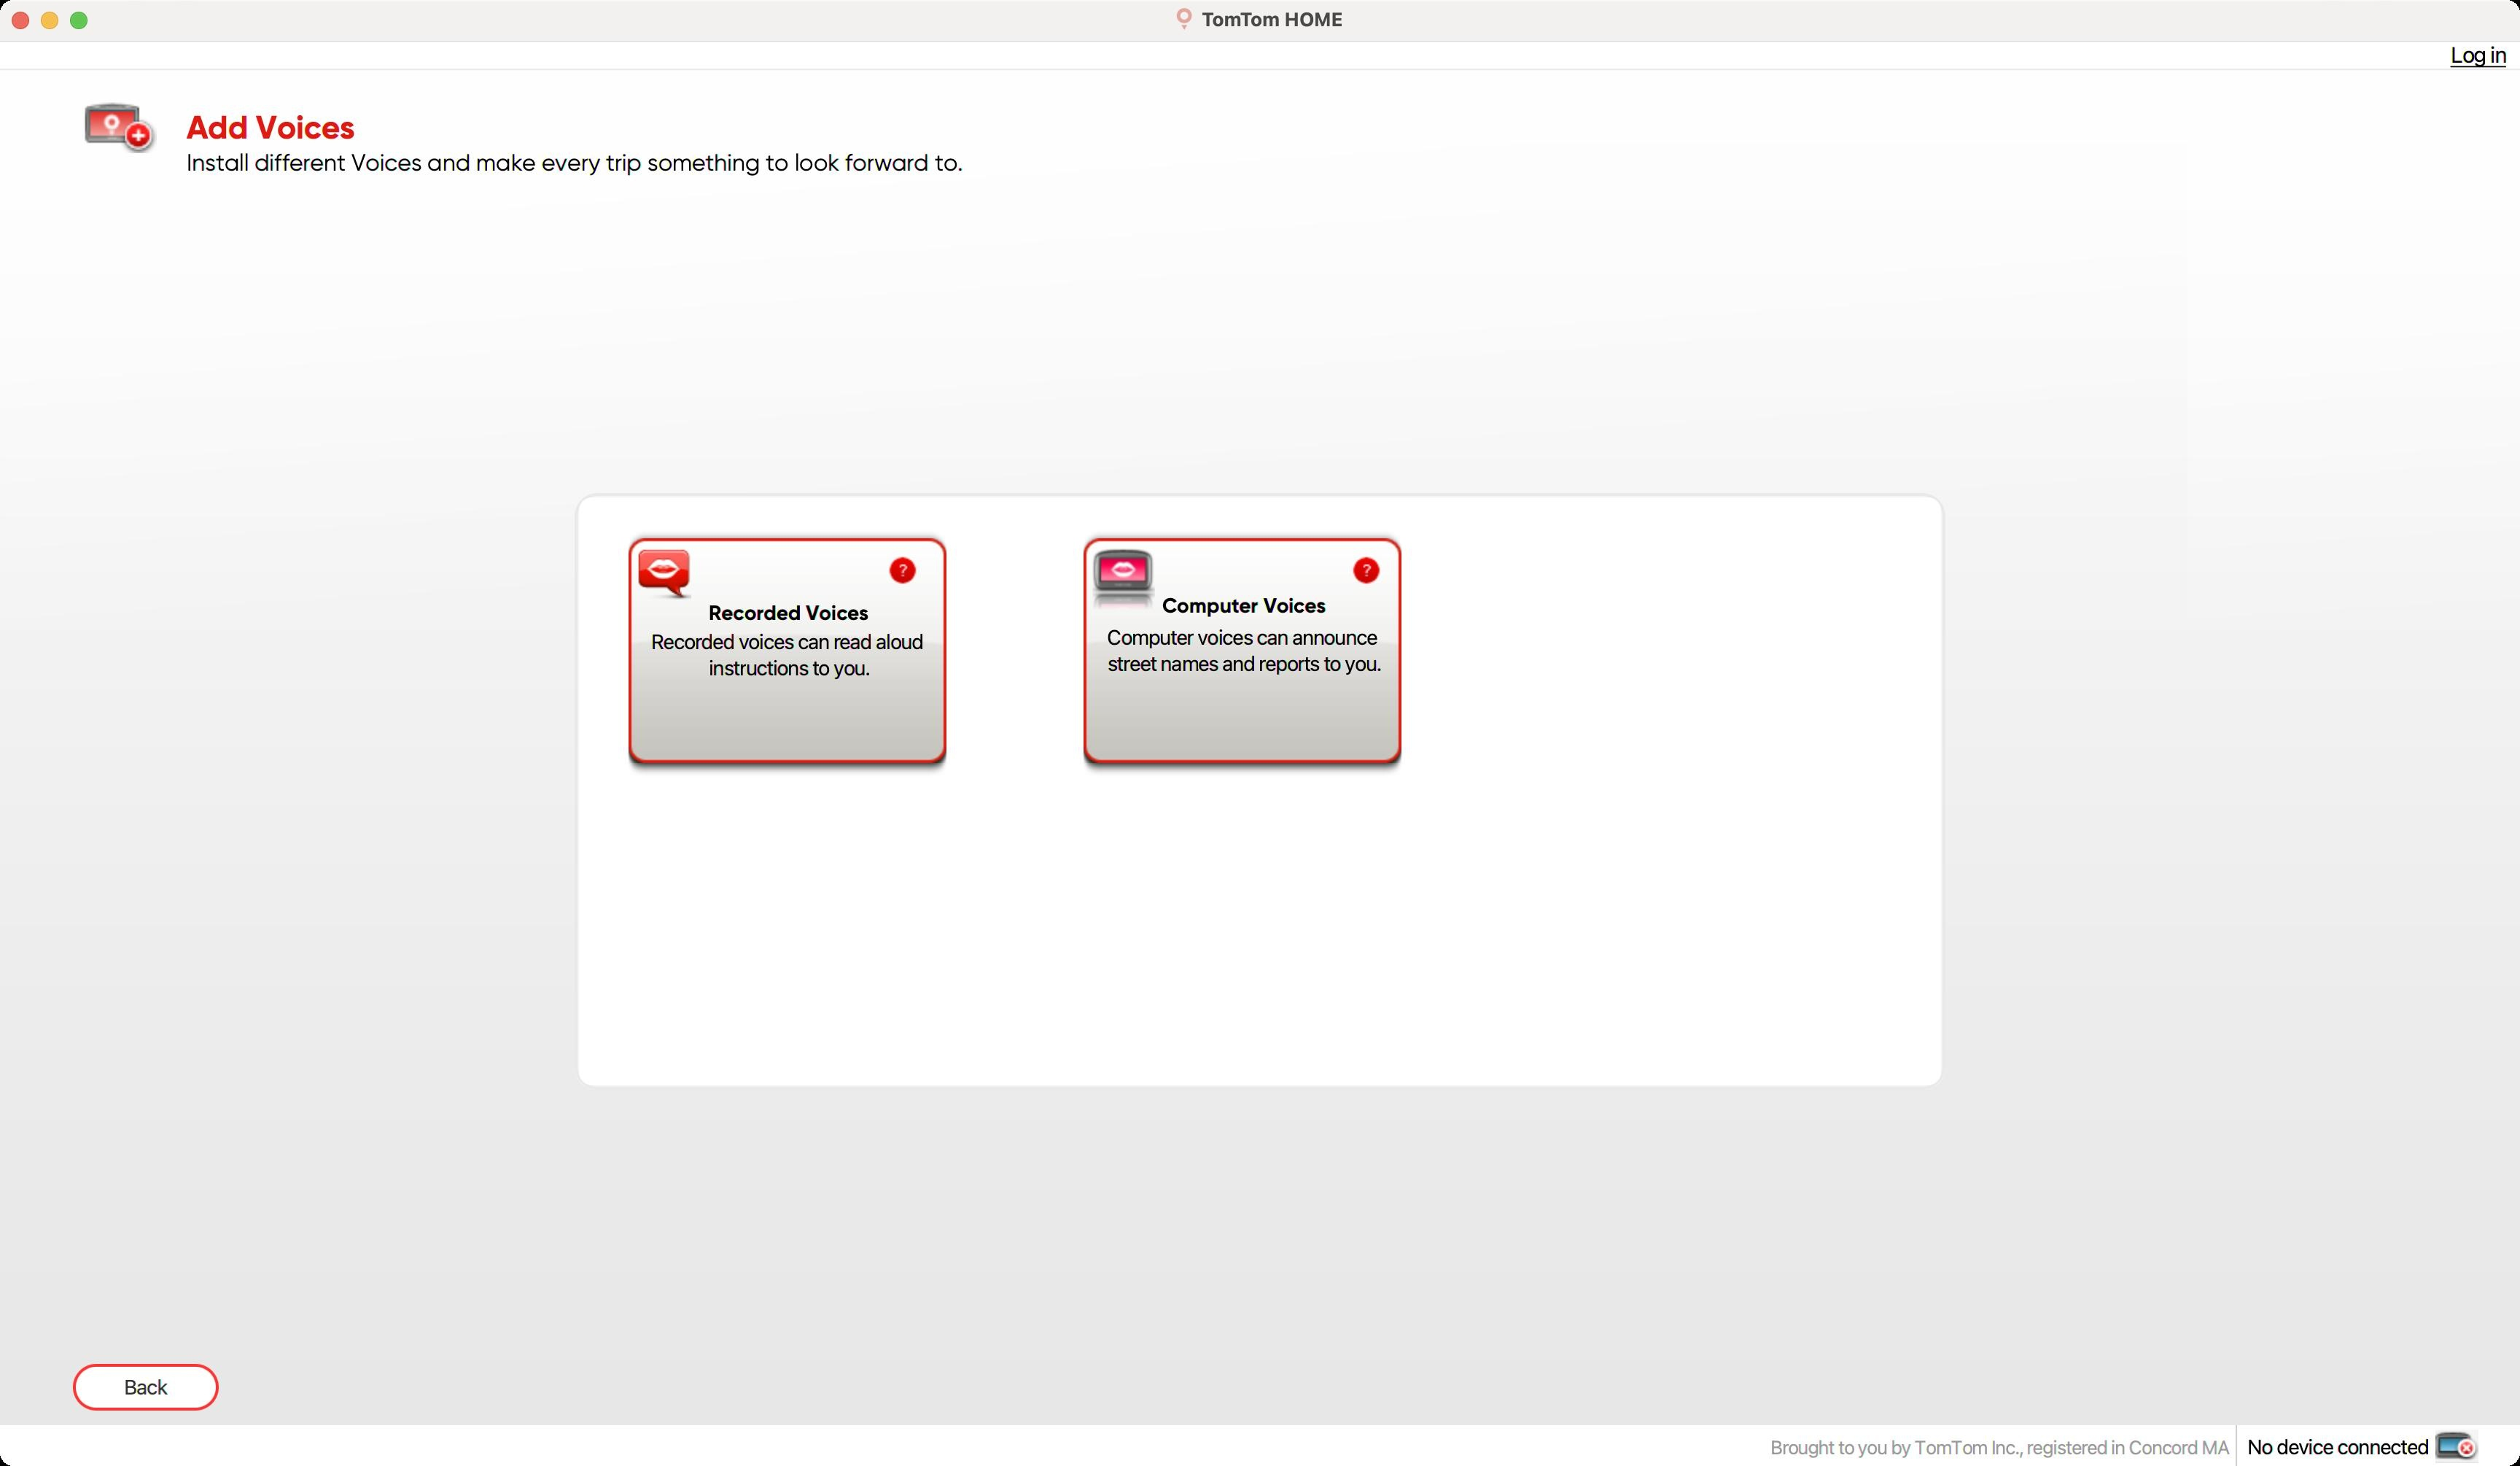
Accessibility tree:
{"name": "TomTom_HOME", "role": "AXWindow", "description": null, "role_description": "standard window", "value": null, "position": "0.00;38.00", "size": "1728;1005", "children": [{"name": null, "role": "AXMenuBar", "description": null, "role_description": "menu bar", "value": null, "position": "-9.30;28.00", "size": "0;0", "children": []}, {"name": null, "role": "AXStaticText", "description": null, "role_description": "text", "value": "Log in", "position": "1680.30;28.00", "size": "39;19", "children": []}, {"name": null, "role": "AXStaticText", "description": null, "role_description": "text", "value": "Brought to you by TomTom Inc., registered in Concord MA", "position": "1214.00;984.00", "size": "315;17", "children": []}, {"name": null, "role": "AXStaticText", "description": null, "role_description": "text", "value": "No device connected", "position": "1541.00;983.00", "size": "125;18", "children": []}, {"name": null, "role": "AXStaticText", "description": null, "role_description": "text", "value": null, "position": "1670.00;980.00", "size": "30;23", "children": [{"name": null, "role": "AXImage", "description": null, "role_description": "image", "value": null, "position": "1670.00;980.00", "size": "29;23", "children": []}]}, {"name": null, "role": "AXImage", "description": null, "role_description": "image", "value": null, "position": "1700.00;977.00", "size": "28;28", "children": []}, {"name": null, "role": "AXScrollArea", "description": null, "role_description": "scroll area", "value": null, "position": "394.00;338.00", "size": "940;409", "children": [{"name": null, "role": "AXStaticText", "description": null, "role_description": "text", "value": null, "position": "431.00;363.00", "size": "242;232", "children": [{"name": null, "role": "AXImage", "description": null, "role_description": "image", "value": null, "position": "437.00;376.00", "size": "37;35", "children": []}, {"name": null, "role": "AXImage", "description": null, "role_description": "image", "value": null, "position": "609.00;380.00", "size": "20;21", "children": []}, {"name": null, "role": "AXStaticText", "description": null, "role_description": "text", "value": "Recorded Voices", "position": "435.00;411.00", "size": "212;18", "children": []}, {"name": null, "role": "AXStaticText", "description": null, "role_description": "text", "value": "Recorded voices can read aloud instructions to you.", "position": "435.00;430.00", "size": "212;37", "children": []}, {"name": null, "role": "AXImage", "description": null, "role_description": "image", "value": null, "position": "431.00;425.00", "size": "242;160", "children": []}]}, {"name": null, "role": "AXStaticText", "description": null, "role_description": "text", "value": null, "position": "743.00;363.00", "size": "242;231", "children": [{"name": null, "role": "AXImage", "description": null, "role_description": "image", "value": null, "position": "749.00;376.00", "size": "43;42", "children": []}, {"name": null, "role": "AXImage", "description": null, "role_description": "image", "value": null, "position": "927.00;380.00", "size": "20;21", "children": []}, {"name": null, "role": "AXStaticText", "description": null, "role_description": "text", "value": "Computer Voices", "position": "753.00;406.00", "size": "200;20", "children": []}, {"name": null, "role": "AXStaticText", "description": null, "role_description": "text", "value": "Computer voices can announce street names and reports to you.", "position": "753.00;428.00", "size": "200;36", "children": []}, {"name": null, "role": "AXImage", "description": null, "role_description": "image", "value": null, "position": "743.00;424.00", "size": "242;160", "children": []}]}, {"name": null, "role": "AXScrollBar", "description": null, "role_description": "scroll bar", "value": 0.0, "position": "394.00;338.00", "size": "20;100", "children": [{"name": null, "role": "AXButton", "description": null, "role_description": "increment arrow button", "value": null, "position": "394.00;424.00", "size": "20;13", "children": []}, {"name": null, "role": "AXButton", "description": null, "role_description": "decrement arrow button", "value": null, "position": "394.00;339.00", "size": "20;13", "children": []}, {"name": null, "role": "AXValueIndicator", "description": null, "role_description": "value indicator", "value": 0.0, "position": "394.00;352.00", "size": "20;72", "children": []}]}, {"name": null, "role": "AXScrollBar", "description": null, "role_description": "scroll bar", "value": 0.0, "position": "394.00;338.00", "size": "20;100", "children": [{"name": null, "role": "AXButton", "description": null, "role_description": "increment arrow button", "value": null, "position": "400.00;338.00", "size": "13;100", "children": []}, {"name": null, "role": "AXButton", "description": null, "role_description": "decrement arrow button", "value": null, "position": "395.00;338.00", "size": "13;100", "children": []}, {"name": null, "role": "AXValueIndicator", "description": null, "role_description": "value indicator", "value": 0.0, "position": "408.00;338.00", "size": "26;100", "children": []}]}]}, {"name": null, "role": "AXImage", "description": null, "role_description": "image", "value": null, "position": "50.00;68.00", "size": "57;37", "children": []}, {"name": null, "role": "AXStaticText", "description": null, "role_description": "text", "value": "Add Voices", "position": "128.00;73.00", "size": "116;28", "children": []}, {"name": null, "role": "AXStaticText", "description": null, "role_description": "text", "value": "Install different Voices and make every trip something to look forward to.", "position": "128.00;101.00", "size": "533;20", "children": []}, {"name": null, "role": "AXStaticText", "description": null, "role_description": "text", "value": null, "position": "128.00;121.00", "size": "224;19", "children": []}, {"name": null, "role": "AXStaticText", "description": null, "role_description": "text", "value": null, "position": "1101.00;105.00", "size": "300;14", "children": []}, {"name": null, "role": "AXStaticText", "description": null, "role_description": "text", "value": null, "position": "1086.00;119.00", "size": "340;30", "children": []}, {"name": null, "role": "AXImage", "description": null, "role_description": "image", "value": null, "position": "1492.00;118.00", "size": "50;41", "children": []}, {"name": null, "role": "AXStaticText", "description": null, "role_description": "text", "value": "Shopping Cart", "position": "1552.00;118.00", "size": "73;15", "children": []}, {"name": null, "role": "AXImage", "description": null, "role_description": "image", "value": null, "position": "1552.00;136.00", "size": "10;10", "children": []}, {"name": null, "role": "AXStaticText", "description": null, "role_description": "text", "value": "%S item(s)", "position": "1565.00;133.00", "size": "55;15", "children": []}, {"name": null, "role": "AXImage", "description": null, "role_description": "image", "value": null, "position": "1668.00;53.00", "size": "60;60", "children": []}, {"name": "Back", "role": "AXButton", "description": null, "role_description": "button", "value": null, "position": "50.00;935.00", "size": "100;32", "children": []}, {"name": null, "role": "AXButton", "description": null, "role_description": "close button", "value": null, "position": "7.00;6.00", "size": "14;16", "children": []}, {"name": null, "role": "AXButton", "description": null, "role_description": "full screen button", "value": null, "position": "47.00;6.00", "size": "14;16", "children": [{"name": null, "role": "AXGroup", "description": null, "role_description": "group", "value": null, "position": "47.00;6.00", "size": "14;16", "children": [{"name": null, "role": "AXGroup", "description": null, "role_description": "group", "value": null, "position": "47.00;6.00", "size": "14;16", "children": []}]}]}, {"name": null, "role": "AXButton", "description": null, "role_description": "minimize button", "value": null, "position": "27.00;6.00", "size": "14;16", "children": []}, {"name": "TomTom_HOME", "role": "AXImage", "description": null, "role_description": "image", "value": null, "position": "804.00;5.00", "size": "16;16", "children": []}, {"name": null, "role": "AXStaticText", "description": null, "role_description": "text", "value": "TomTom HOME", "position": "822.00;5.00", "size": "101;16", "children": []}]}